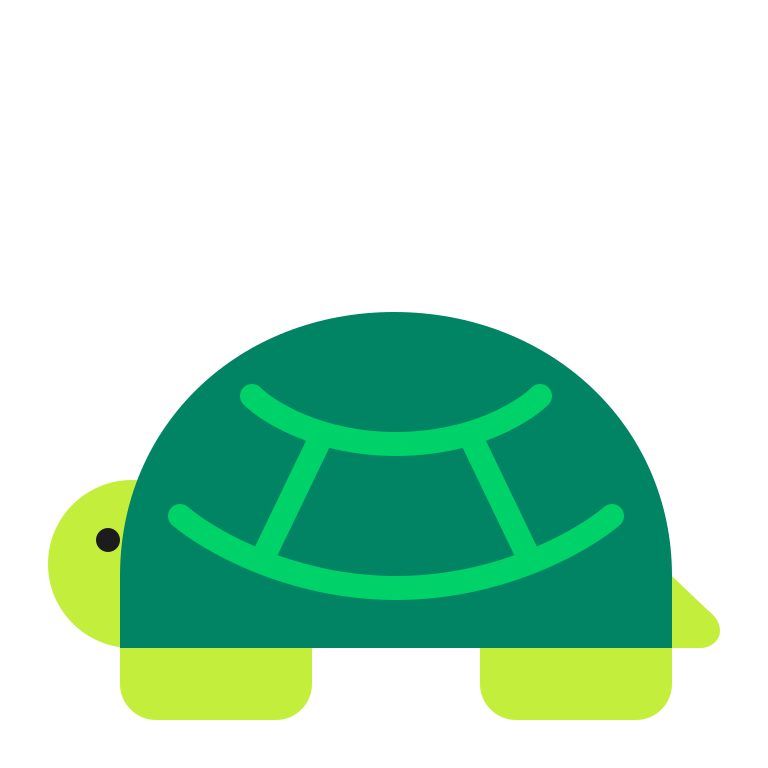
turtle flat